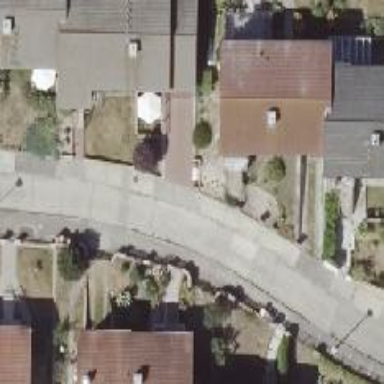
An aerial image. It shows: Residential road with concrete surface. There is separate sidewalk.